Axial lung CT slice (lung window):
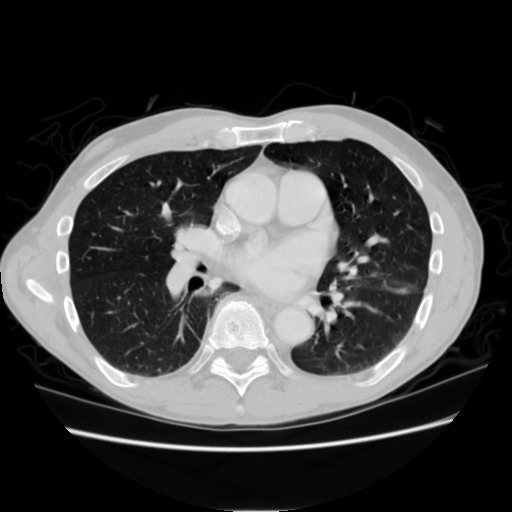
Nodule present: no